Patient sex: M
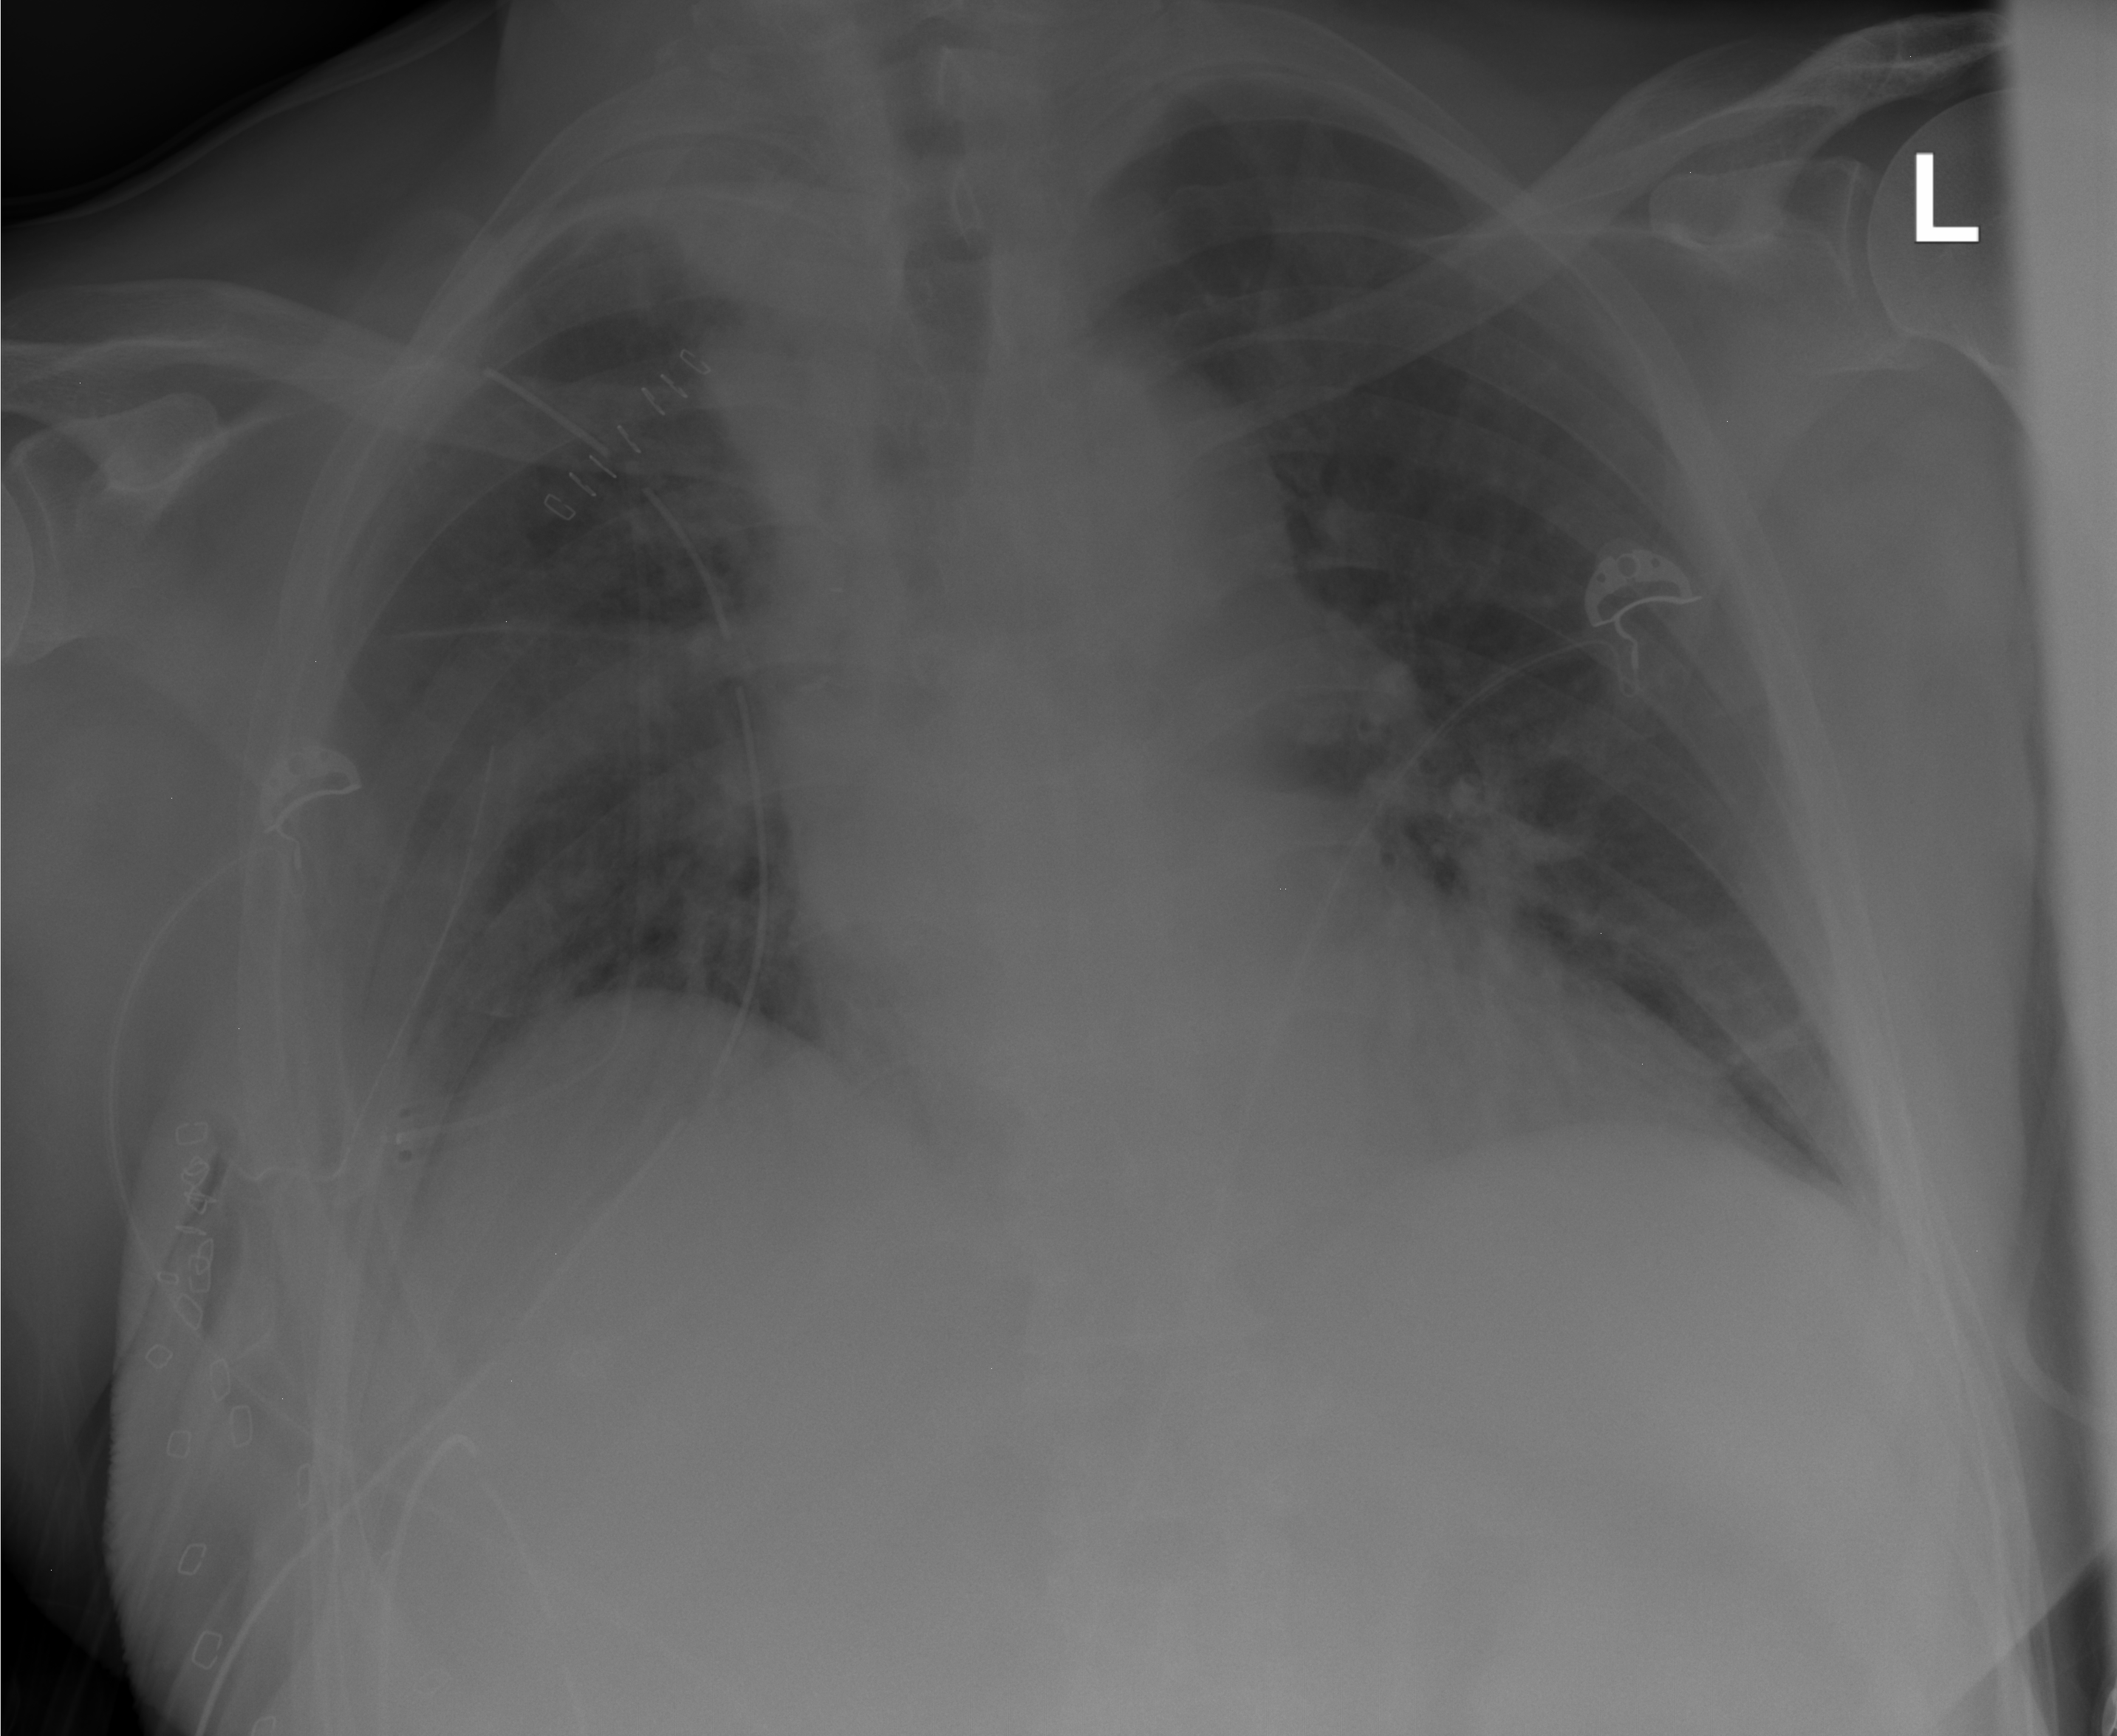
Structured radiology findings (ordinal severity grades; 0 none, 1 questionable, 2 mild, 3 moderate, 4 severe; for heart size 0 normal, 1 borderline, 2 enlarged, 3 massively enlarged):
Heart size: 0
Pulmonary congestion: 2
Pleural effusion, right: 0
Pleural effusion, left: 0
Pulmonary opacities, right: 0
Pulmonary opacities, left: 0
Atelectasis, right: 2
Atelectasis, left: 0